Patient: sex M, age 68
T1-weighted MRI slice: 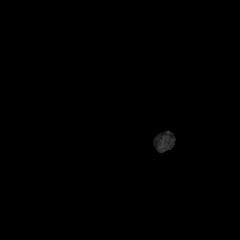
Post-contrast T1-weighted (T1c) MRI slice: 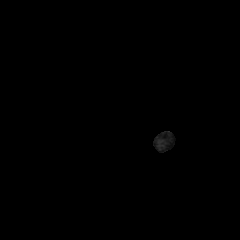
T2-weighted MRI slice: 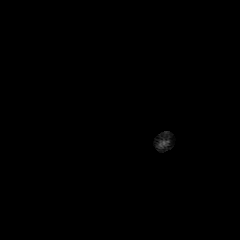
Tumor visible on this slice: no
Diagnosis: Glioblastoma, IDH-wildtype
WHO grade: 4